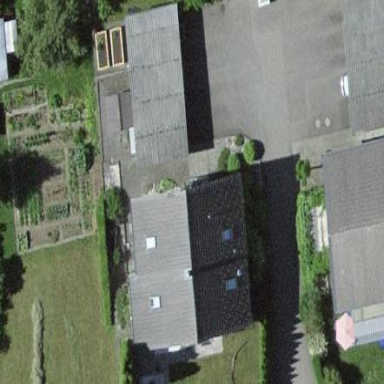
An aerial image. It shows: Residential building.